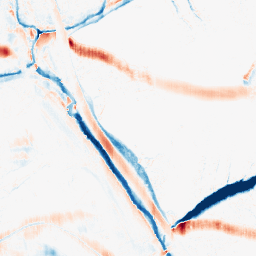
Category: morphological
Decomposition family: morphological_ellipse
Decomposition parameters: operation: average
width: 20
height: 5
Upsampling method: regularized
Upsampling parameters: scale: 4
lambda_reg: 0.001
Upsampling scale: 4